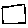
Label: square